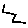
Label: zigzag